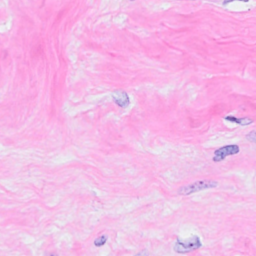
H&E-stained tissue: Breast